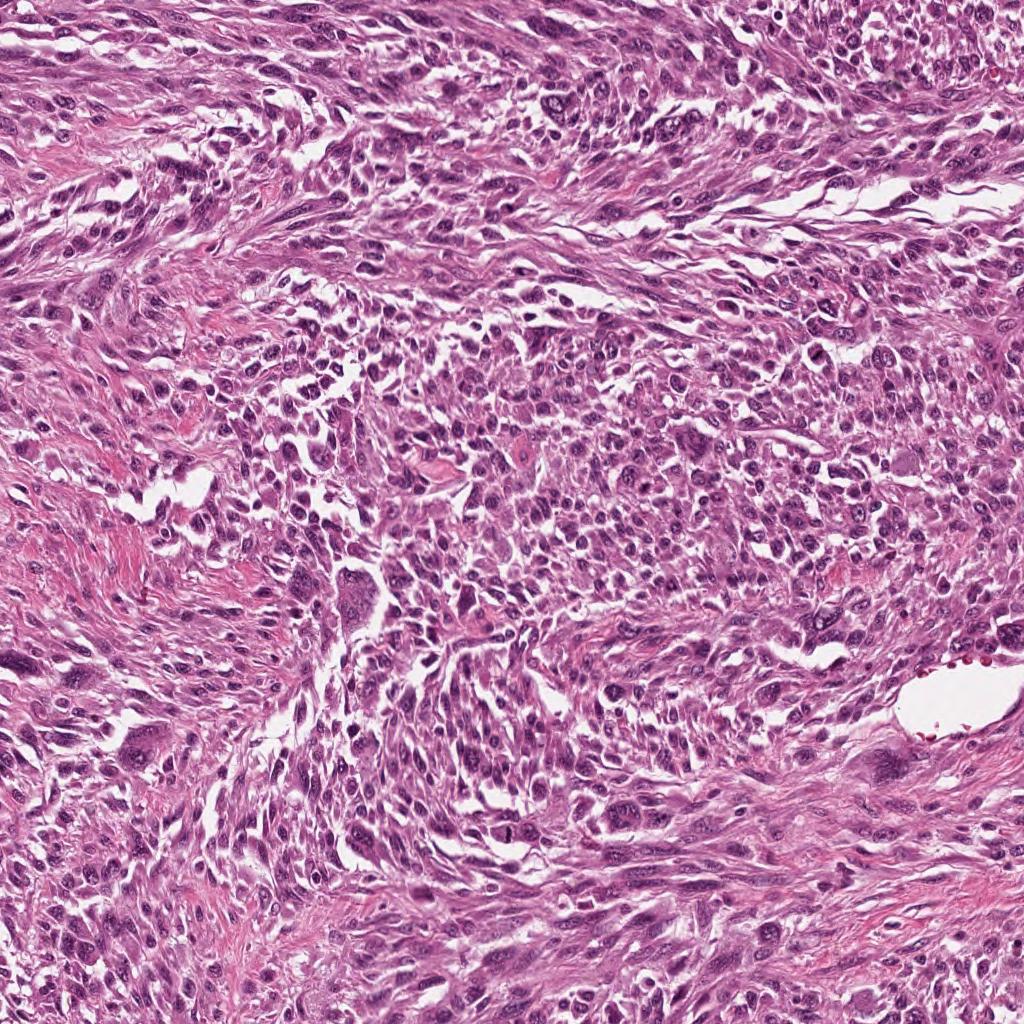
Label: Viable